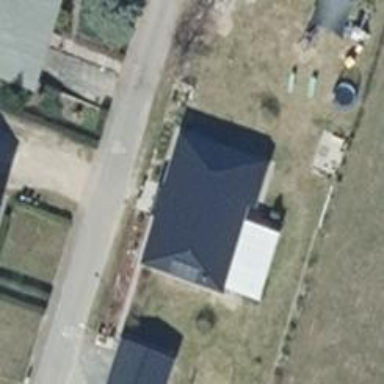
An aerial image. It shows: House with hipped roof oriented along with black color.